Aerial crown-view tile of a tropical tree (Barro Colorado Island, Panama), acquired 20250915:
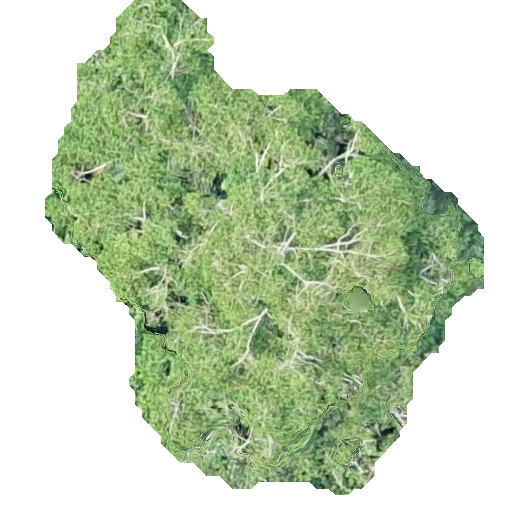
Species: Trema micranthum
GBIF accepted scientific name: Trema micranthum
Crown area: 191.032 m²